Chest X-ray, AP view. Patient: 69 years old, sex F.
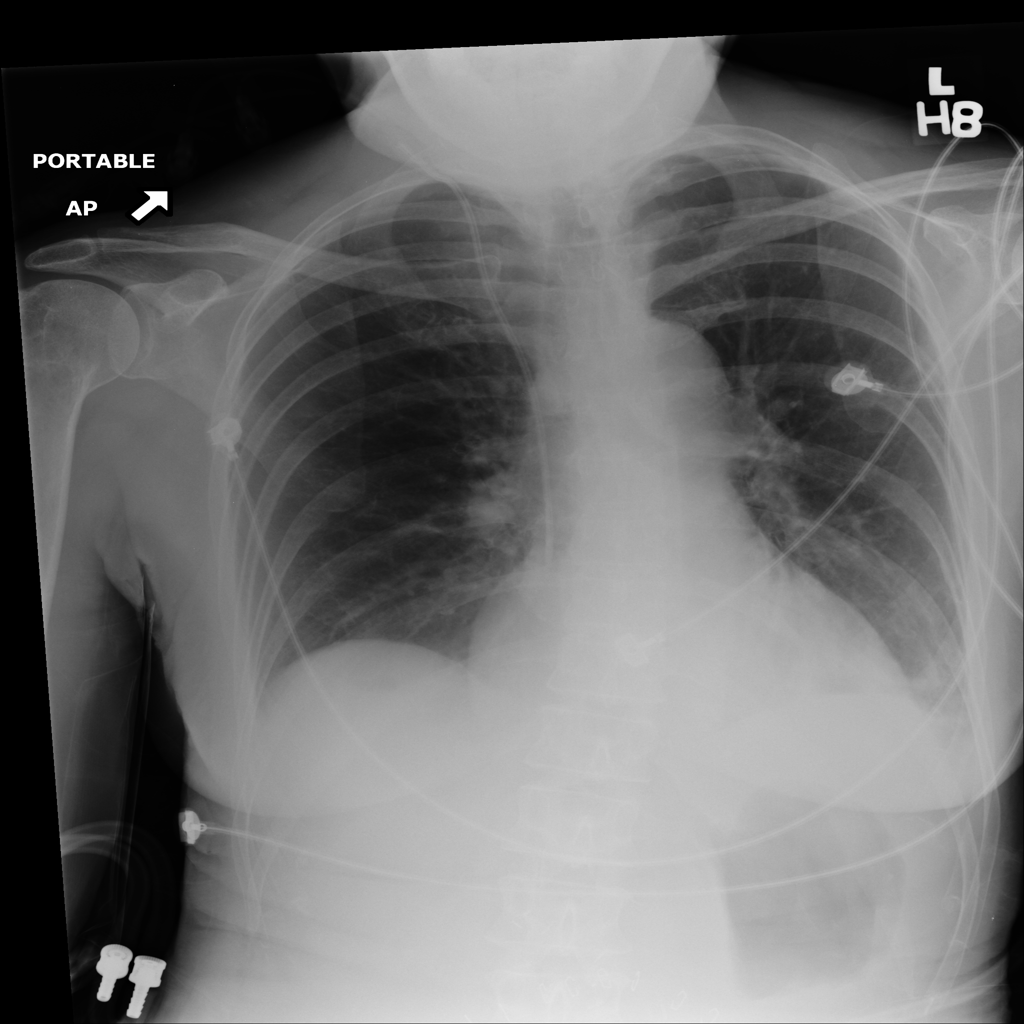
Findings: Atelectasis, Effusion